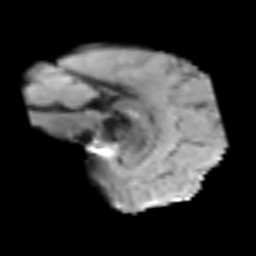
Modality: T2w
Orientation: sagittal
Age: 58
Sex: male
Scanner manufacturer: siemens
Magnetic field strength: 3 T
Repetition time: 3.2 s
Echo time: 0.081 s